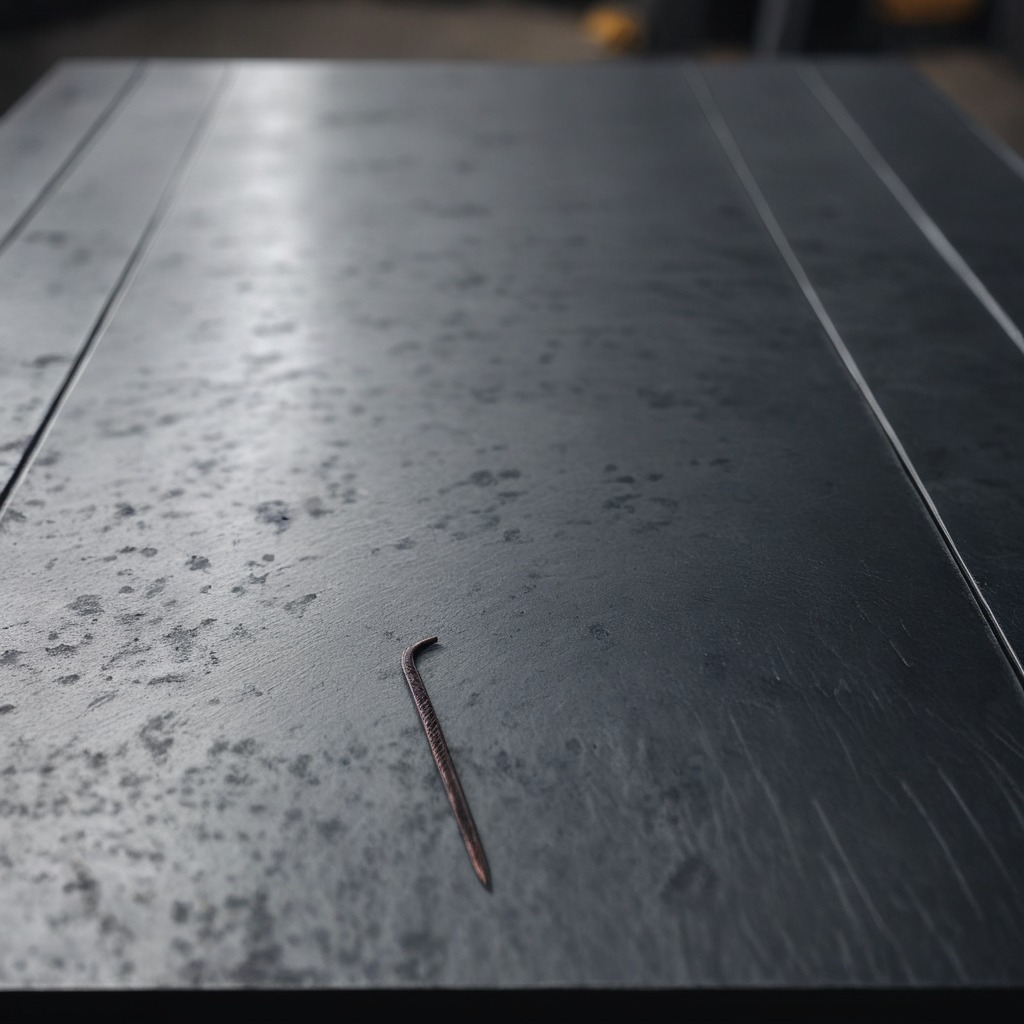
An iron nail is lying on the cold steel table in a mining workshop.